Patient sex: F
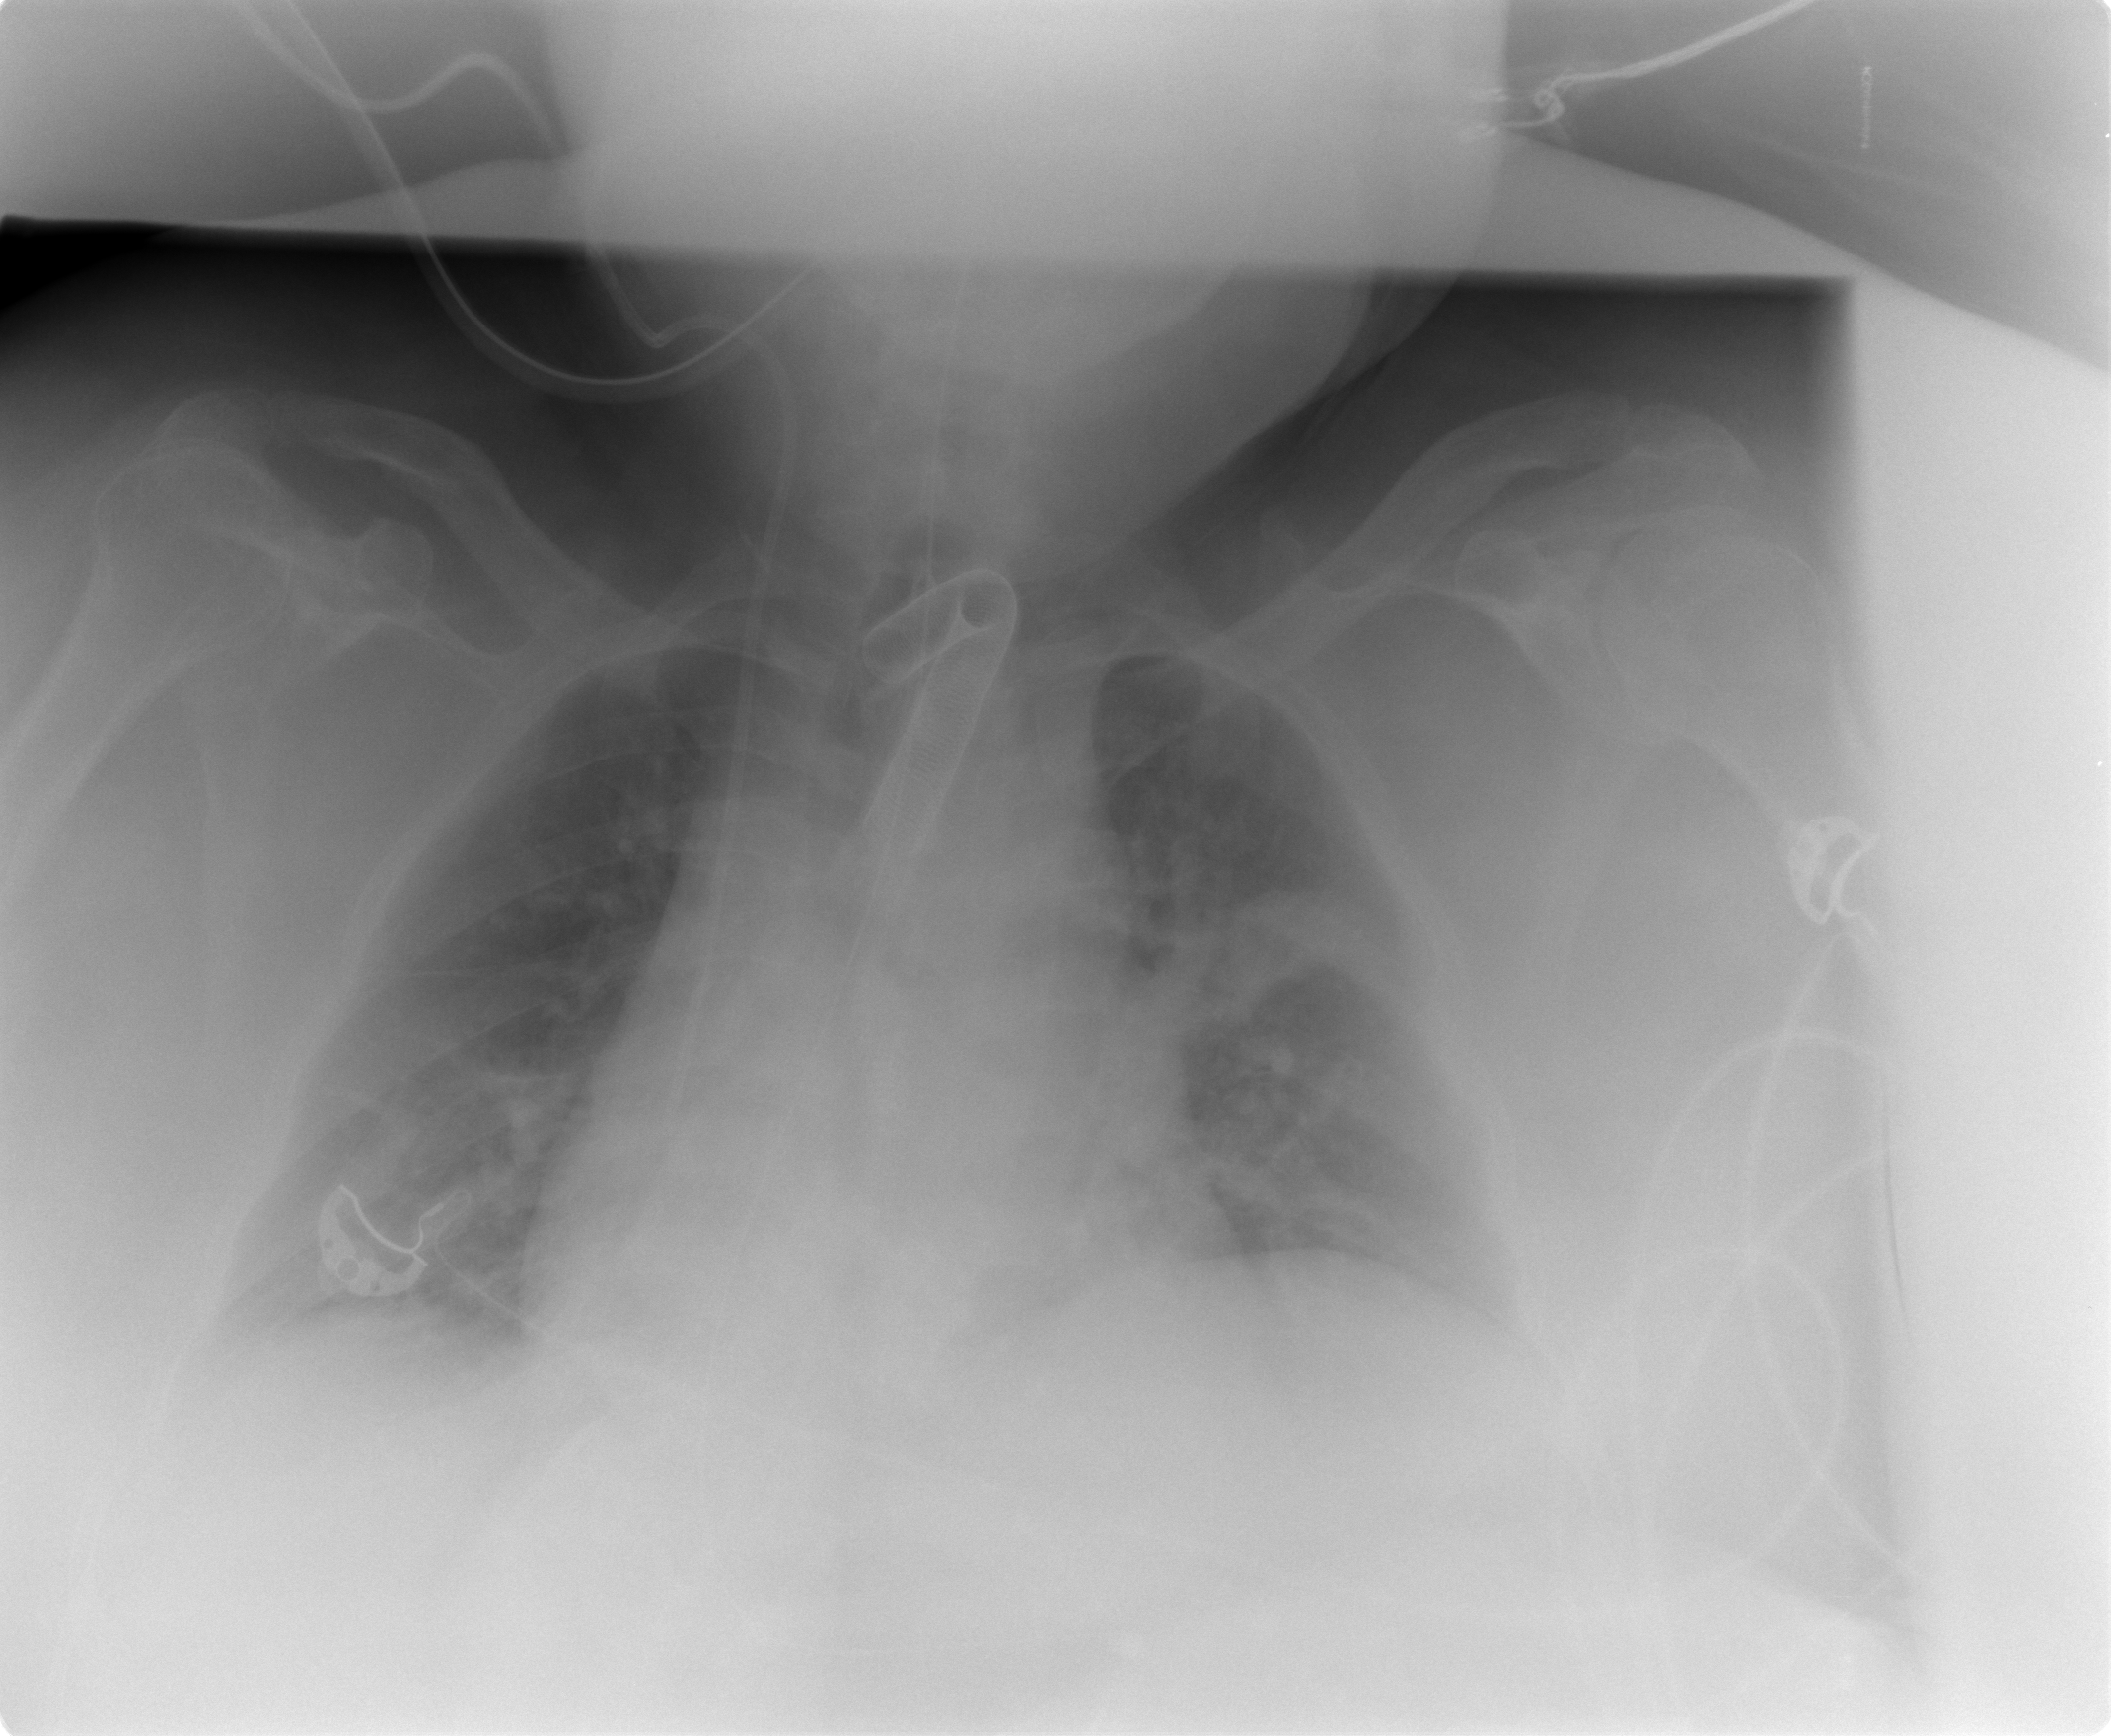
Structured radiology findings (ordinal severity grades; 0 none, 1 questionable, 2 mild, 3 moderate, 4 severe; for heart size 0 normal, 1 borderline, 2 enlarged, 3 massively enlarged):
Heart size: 2
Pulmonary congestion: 2
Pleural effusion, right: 1
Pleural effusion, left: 0
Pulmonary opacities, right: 0
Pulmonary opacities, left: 0
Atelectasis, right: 0
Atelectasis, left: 0